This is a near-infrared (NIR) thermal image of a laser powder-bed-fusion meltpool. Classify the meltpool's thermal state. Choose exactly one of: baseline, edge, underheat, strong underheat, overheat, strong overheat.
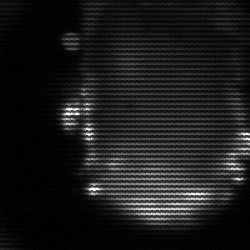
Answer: baseline